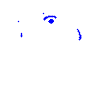
Particle: pion